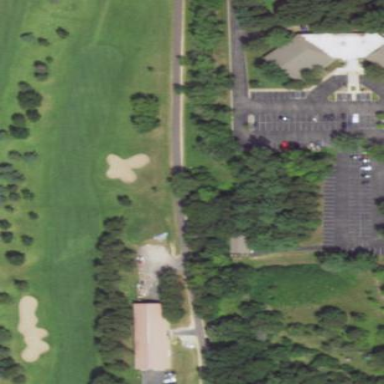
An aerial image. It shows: Area with grass used as rough in golf course.